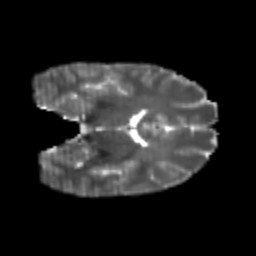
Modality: T2w
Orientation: coronal
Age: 21
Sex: male
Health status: healthy
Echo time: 0.074 s